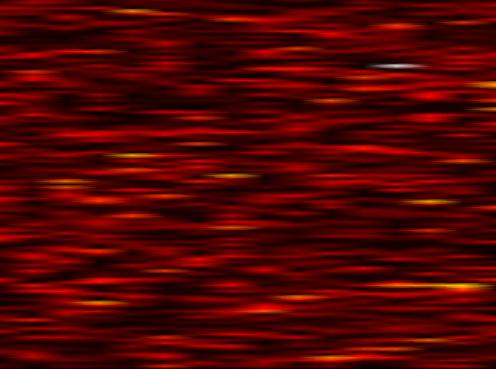
Label: OFDM